Question: I just want to ask about how to create a UI and add a functionality to be ibook-shleves like letting user choose the book from the shelves

I wish that there is a library that help me do that on android or any idea how to start doing that
thank you so much
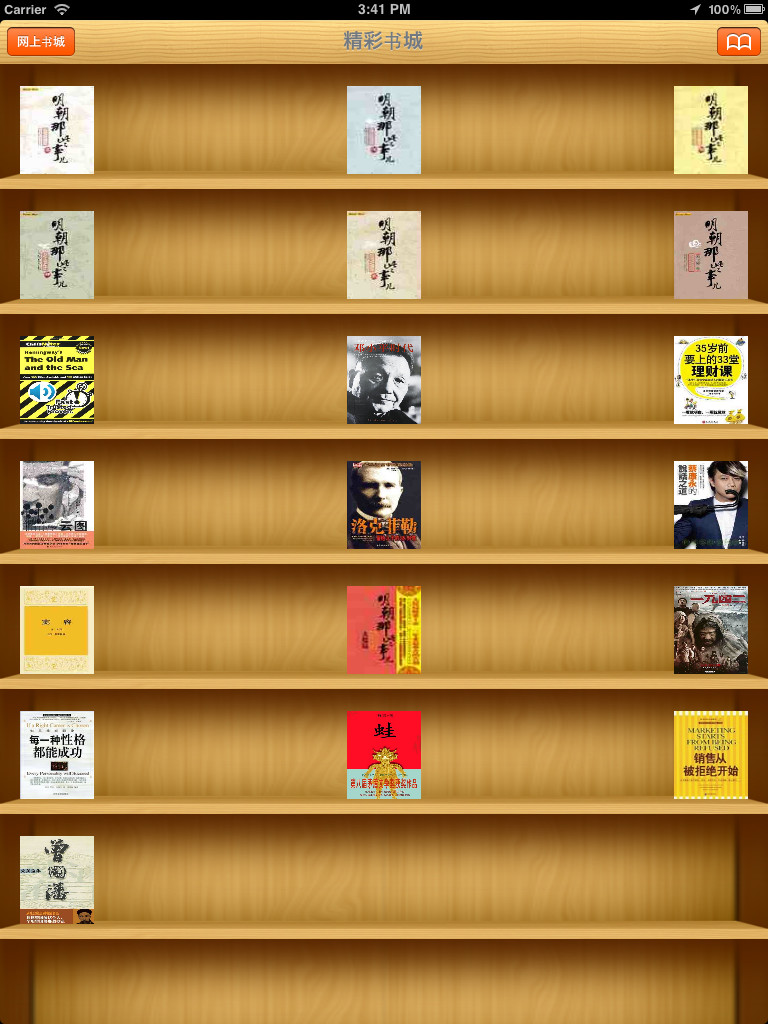
Answer: There's an open source project that does something similar: <URL>
You can download the project and inspect the code.
The idea behind this should be a ListView with a custom adapter, I believe.